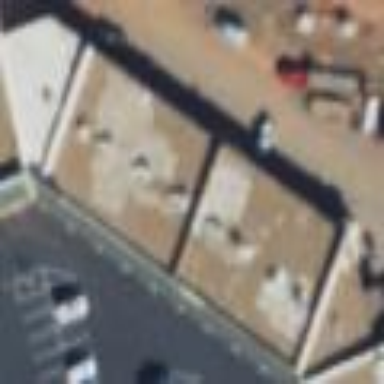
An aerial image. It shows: Retail building.